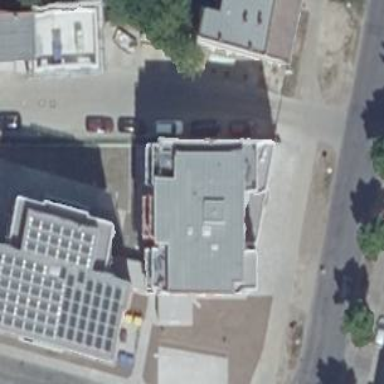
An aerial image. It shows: Building with flat gray roof. The building's color is dark salmon.